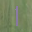
Label: 1